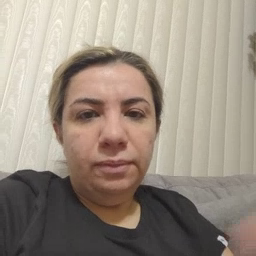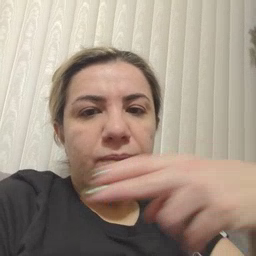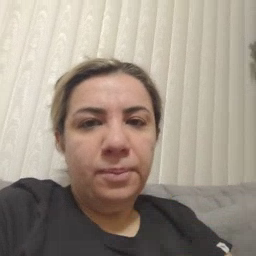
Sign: cut